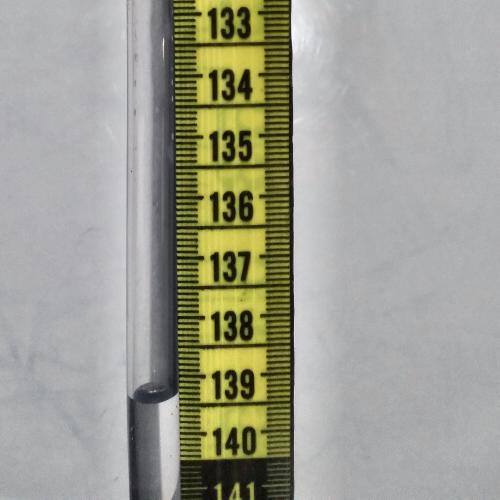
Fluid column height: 139.4 cm